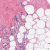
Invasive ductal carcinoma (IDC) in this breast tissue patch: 0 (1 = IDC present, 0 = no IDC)